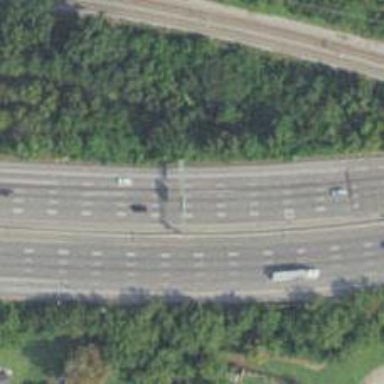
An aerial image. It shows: Motorway junction.